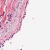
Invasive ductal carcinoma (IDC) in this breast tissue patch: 0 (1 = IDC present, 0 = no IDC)